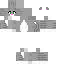
A female animal skin with pale skin, wearing white long hair dressed in a red robe top and red pants, featuring a closed mouth.